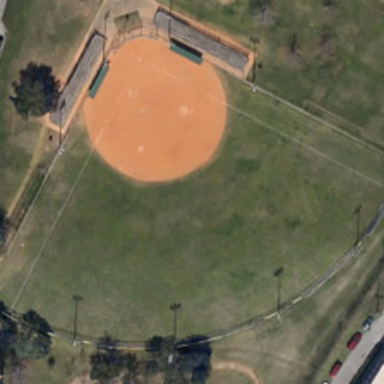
The fan shaped baseball field has a khaki circular infield .